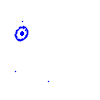
Particle: pion